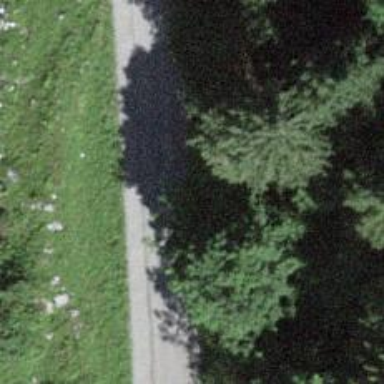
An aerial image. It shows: Asphalt service road with grade 2 tracktype.